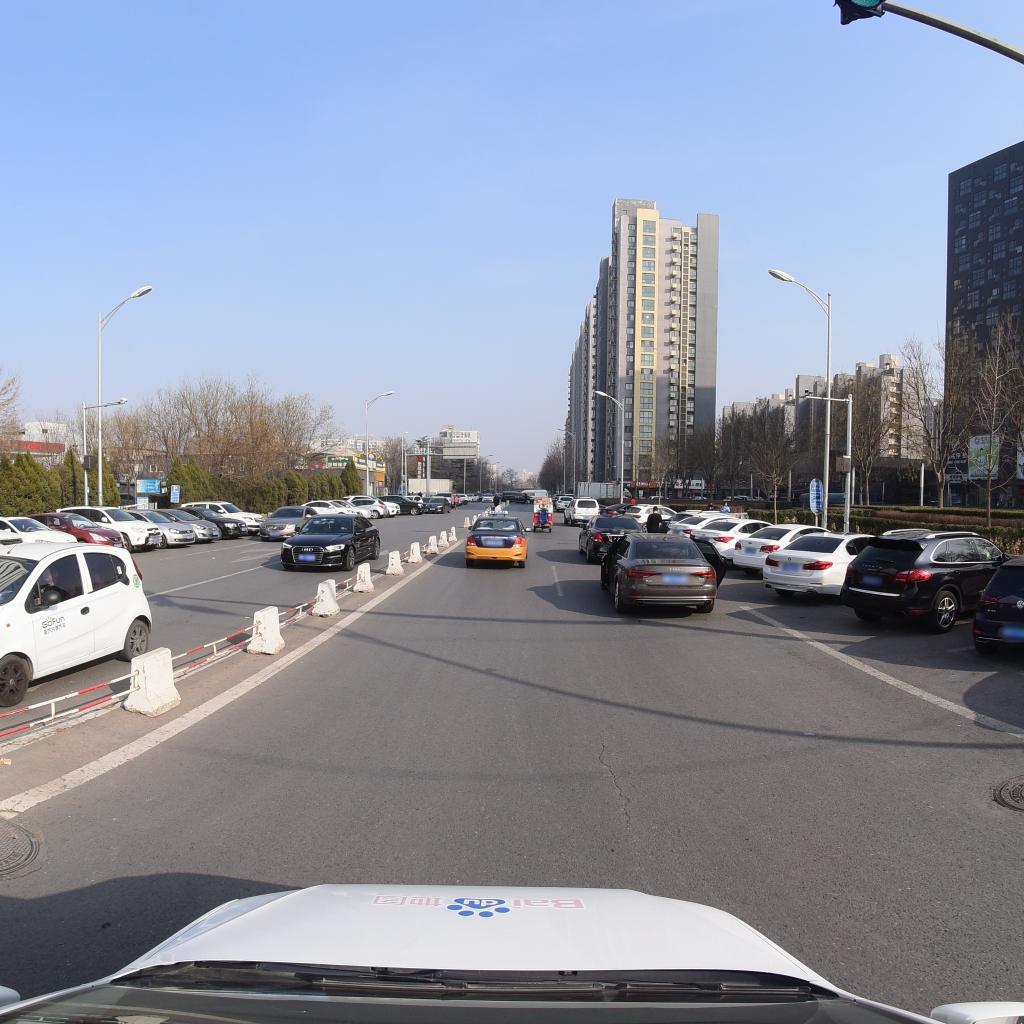
Region: Fengtai
Road damage annotations: longitudinal crack, manhole cover, manhole cover